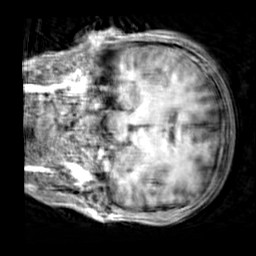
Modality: T1w
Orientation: coronal
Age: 21
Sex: male
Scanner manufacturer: siemens
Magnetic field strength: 3 T
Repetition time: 2.3 s
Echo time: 0.00303 s